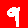
Digit: 9